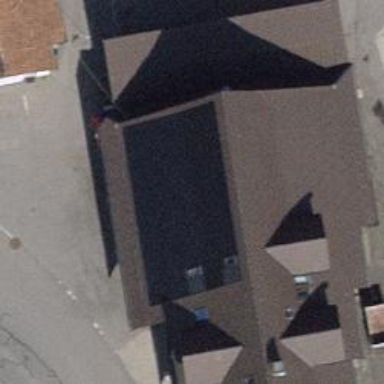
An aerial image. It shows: Small solar photovoltaic panel generator installed on roof.